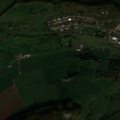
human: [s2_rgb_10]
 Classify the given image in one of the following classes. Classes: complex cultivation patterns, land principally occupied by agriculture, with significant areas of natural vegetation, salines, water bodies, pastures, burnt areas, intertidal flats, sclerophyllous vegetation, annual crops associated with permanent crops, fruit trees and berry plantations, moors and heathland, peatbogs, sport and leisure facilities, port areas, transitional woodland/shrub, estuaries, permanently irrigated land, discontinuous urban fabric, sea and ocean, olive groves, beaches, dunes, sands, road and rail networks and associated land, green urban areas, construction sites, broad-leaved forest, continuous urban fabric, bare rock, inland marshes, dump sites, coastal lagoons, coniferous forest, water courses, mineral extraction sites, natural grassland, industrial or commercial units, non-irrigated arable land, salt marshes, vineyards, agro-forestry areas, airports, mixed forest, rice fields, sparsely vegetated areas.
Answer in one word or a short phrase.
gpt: discontinuous urban fabric, pastures, land principally occupied by agriculture, with significant areas of natural vegetation, broad-leaved forest